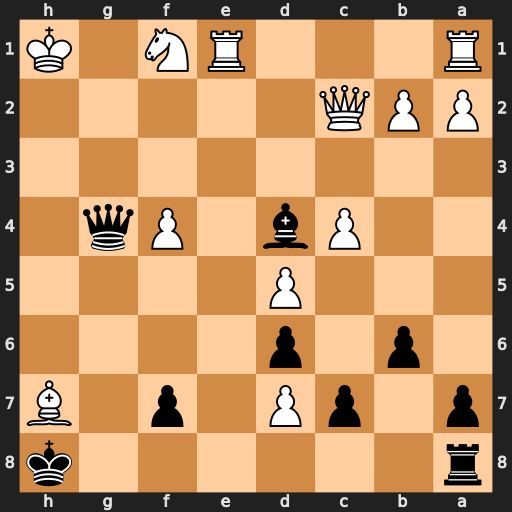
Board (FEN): r6k/p1pP1p1B/1p1p4/3P4/2Pb1Pq1/8/PPQ5/R3RN1K
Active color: b
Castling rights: -
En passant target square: -
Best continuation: Qg1#